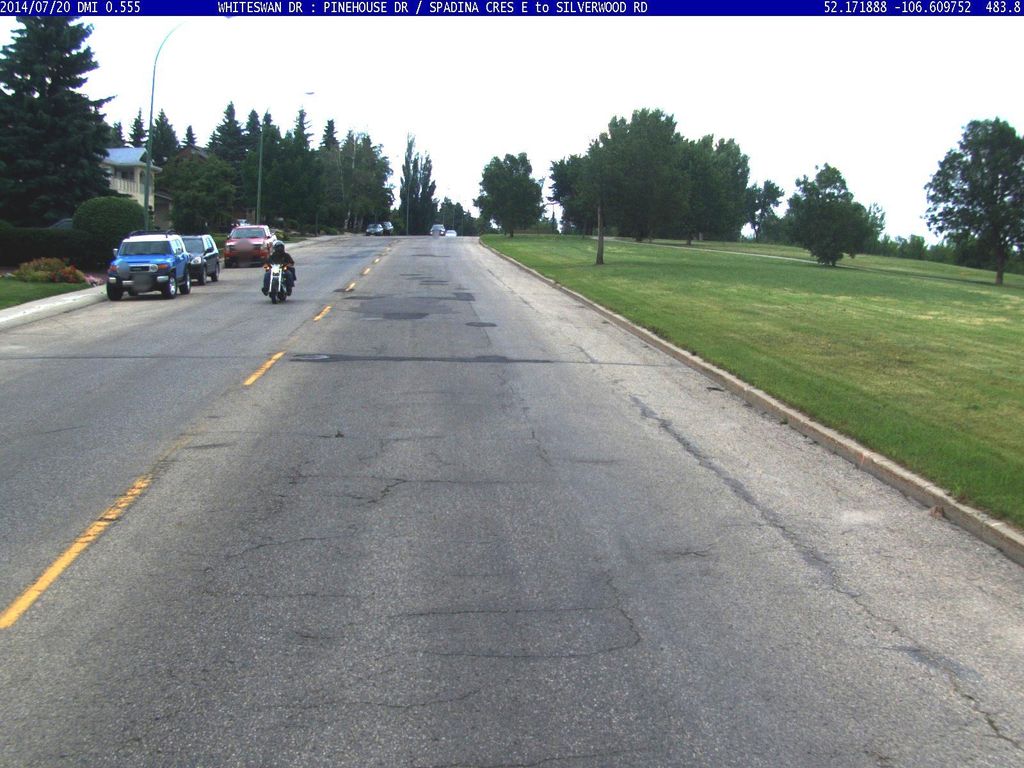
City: saskatoon